Question: I am programming an Swift application and I work with the SDK Skobbler. I would like to know if it is possible to indicate a specific zoom depending annotations.
I would to have a accurate zoom...
I know that with the routing service, there is this function which doing automatically the zoom :
> routingService.zoomToRouteWithInsets(UIEdgeInsetsZero)
This is the app screenshot:

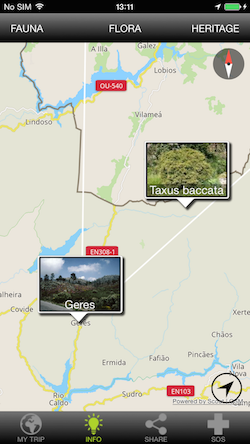
Answer: '''
self.mapView: SKMapView = SKMapView()
let topLeftCoord = CLLocationCoordinate2D(latitude: 48.267034, longitude: 5.989881)
let bottomRightCoord = CLLocationCoordinate2D(latitude: 48.248354, longitude: 6.013811)
let boundingBox = SKBoundingBox(topLeftCoordinate: topLeftCoord, bottomRightCoordinate: bottomRightCoord)
mapView.fitBounds(boundingBox, withInsets: UIEdgeInsets(top: 100, left: 100, bottom: 100, right: 100))
'''
'''
self.mapView: SKMapView = SKMapView()
let topLeftCoord = CLLocationCoordinate2D(latitude: 48.267034, longitude: 5.989881)
let bottomRightCoord = CLLocationCoordinate2D(latitude: 48.248354, longitude: 6.013811)
let boundingBox = SKBoundingBox(topLeftCoordinate: topLeftCoord, bottomRightCoordinate: bottomRightCoord)
mapView.fitBounds(boundingBox, withPadding: CGSizeMake(100, 100))
'''